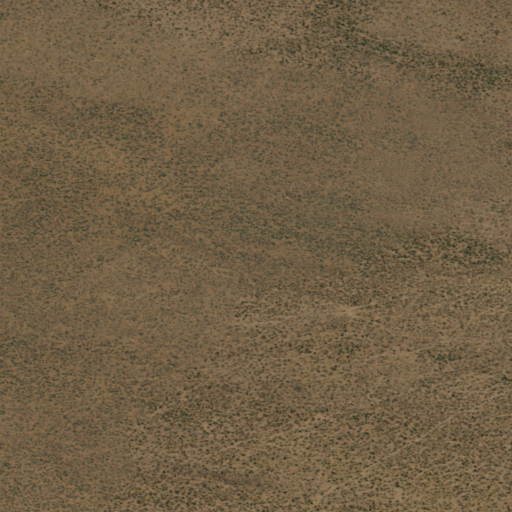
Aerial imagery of plain(s) in Nevada named Donnelly Flat containing only shrub